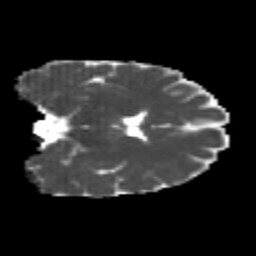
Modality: MD
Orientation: coronal
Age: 25
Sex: female
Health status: healthy
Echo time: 0.074 s